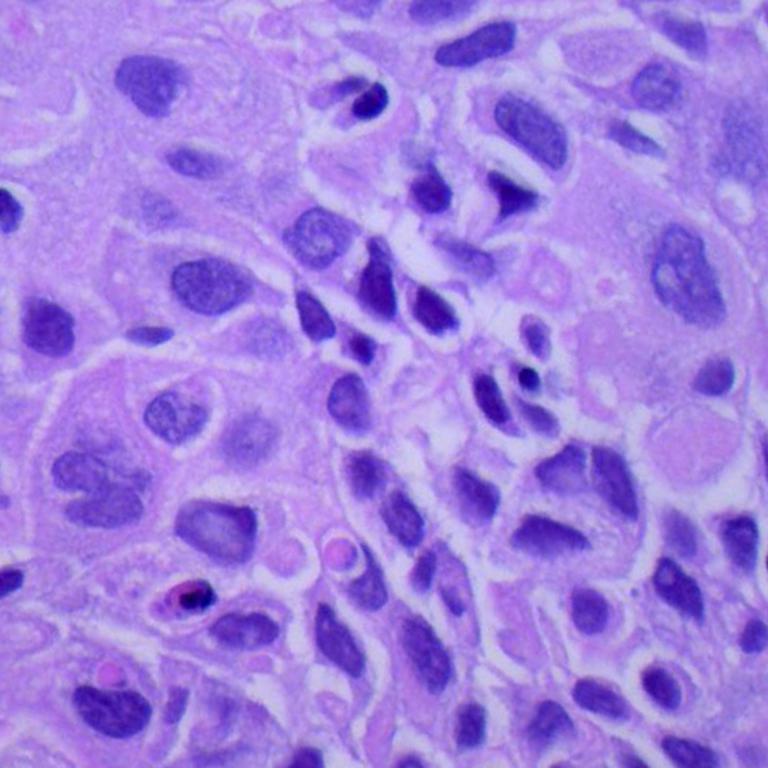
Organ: lung
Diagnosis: squamous carcinomas